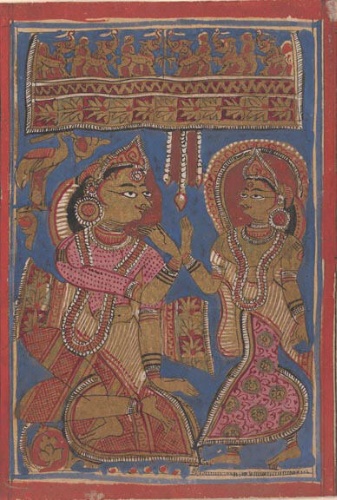
Date: 15th century
Object type: Folio
Classification: Paintings
Medium: Ink, opaque watercolor, and gold on paper
Culture: India (Gujarat)
Dimensions: Overall: 4 3/8 x 10 5/8 in. (11.1 x 27 cm)
Department: Asian Art
Credit line: Rogers Fund, 1955
Accession year: 1955
Repository: Metropolitan Museum of Art, New York, NY
Tags: Queens